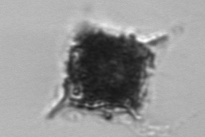
Label: Dictyocha